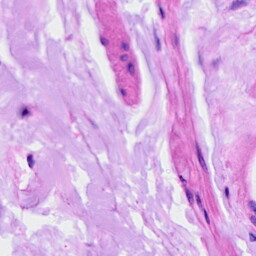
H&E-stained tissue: Ovarian